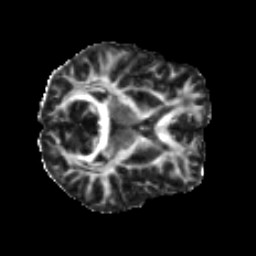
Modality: FA
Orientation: axial
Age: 43
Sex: male
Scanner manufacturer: ge
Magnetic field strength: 3 T
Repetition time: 7.8 s
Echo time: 0.0611 s